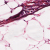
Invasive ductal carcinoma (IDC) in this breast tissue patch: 0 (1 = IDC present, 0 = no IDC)